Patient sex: M
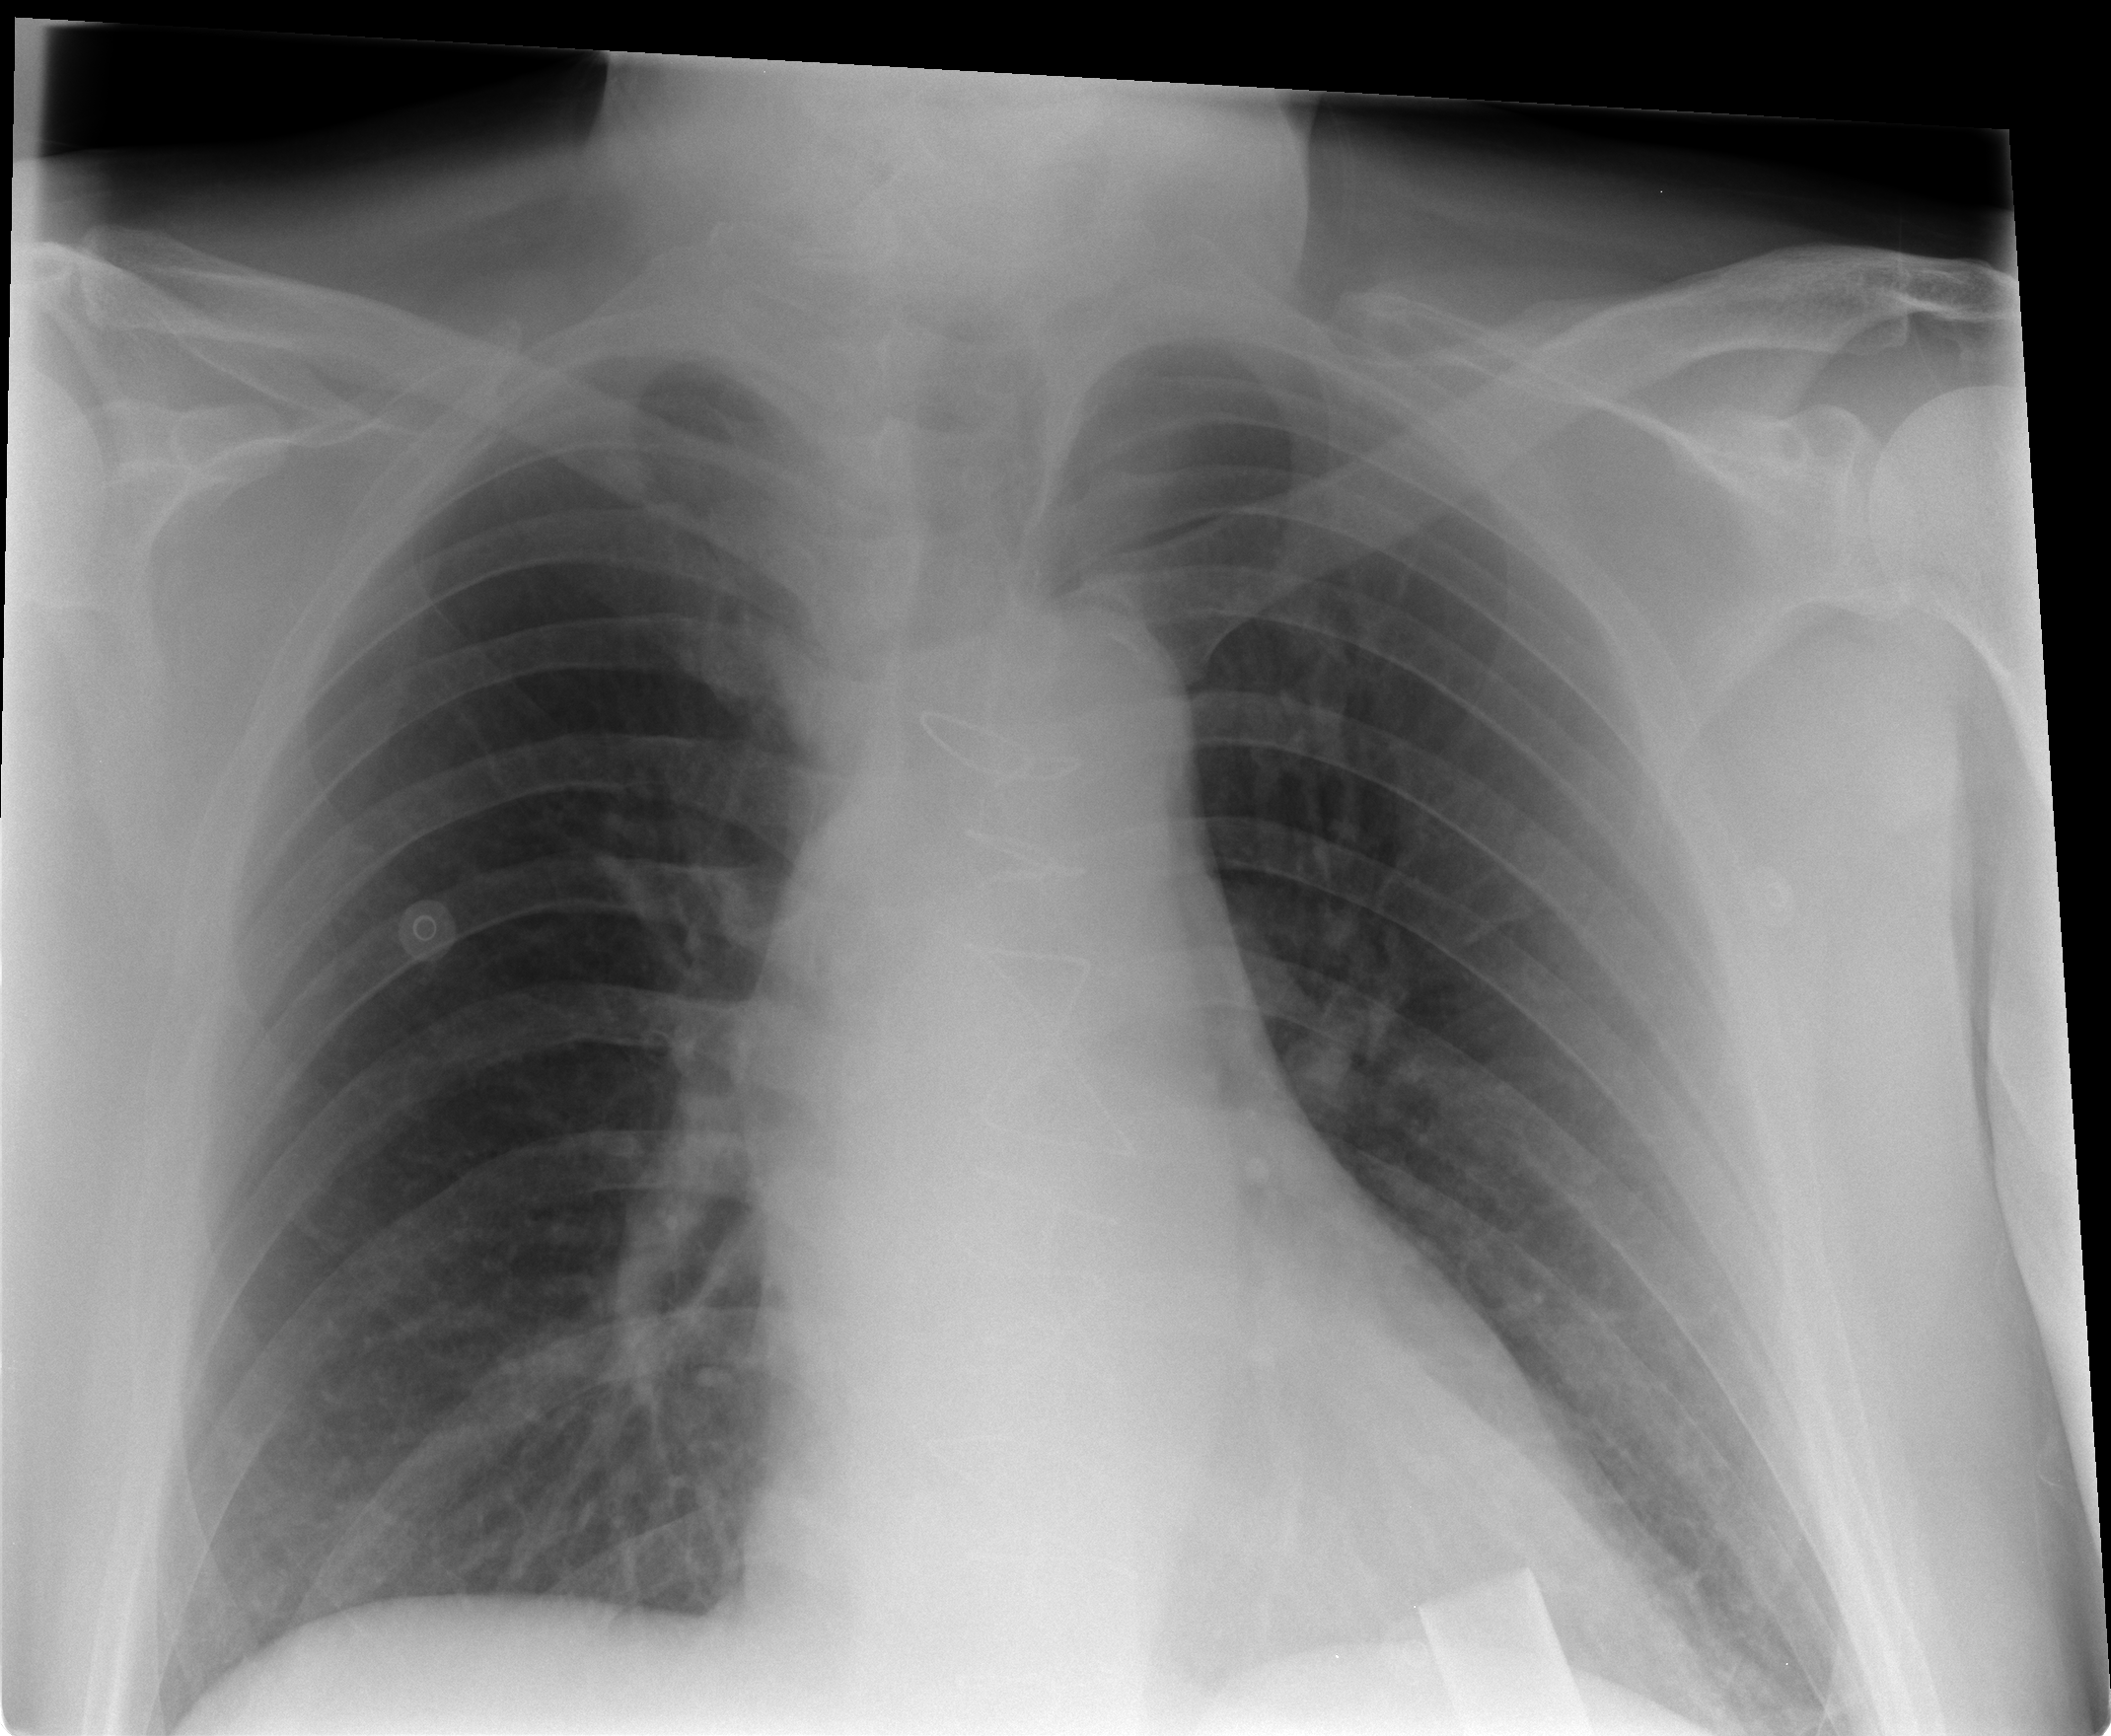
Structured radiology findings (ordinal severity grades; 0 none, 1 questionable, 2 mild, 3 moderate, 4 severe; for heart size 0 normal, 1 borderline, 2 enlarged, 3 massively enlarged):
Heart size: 2
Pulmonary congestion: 0
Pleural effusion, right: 1
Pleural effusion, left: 1
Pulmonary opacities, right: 0
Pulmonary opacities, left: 0
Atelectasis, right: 0
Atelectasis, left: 0